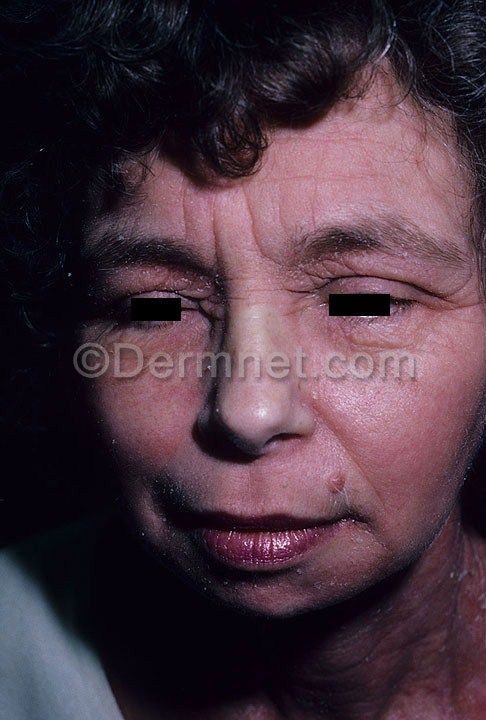
Disease: Exanthems and Drug Eruptions